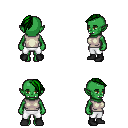
a pixel art fantasy rpg character, female body template, orc, green skin, white sleeveless shirt, white pants, green long mohawk hairstyle, black shoes, four views (front, back, left, right), 2x2 character sprite sheet, small pixel art, hard edges, no anti-aliasing